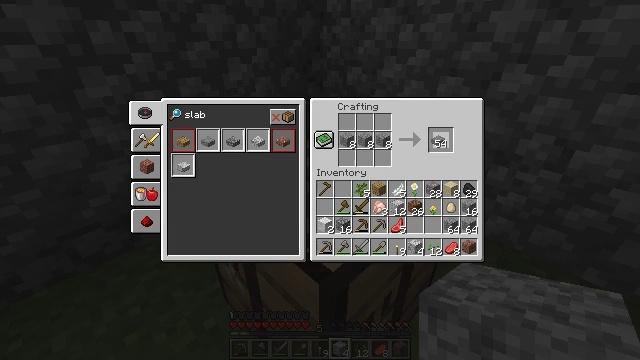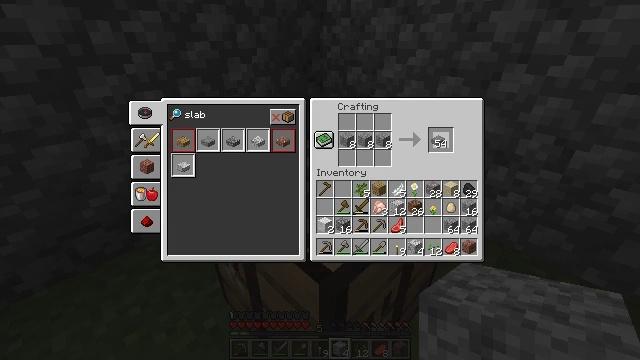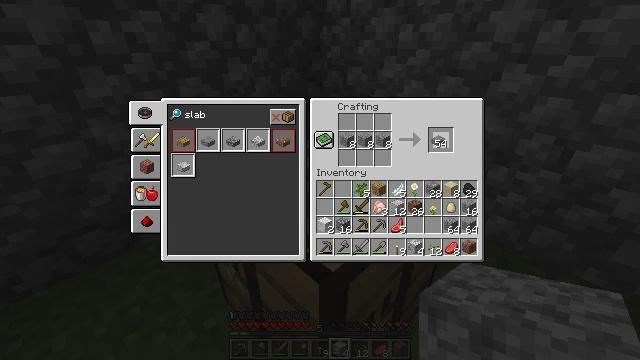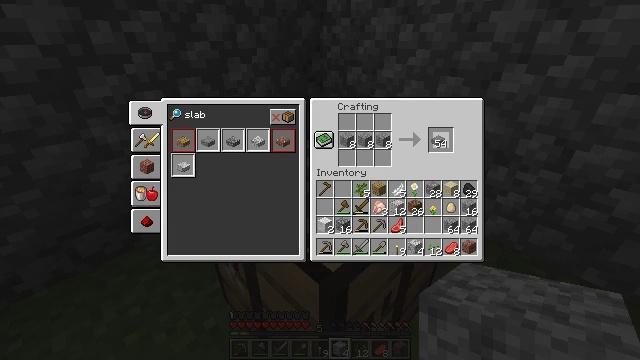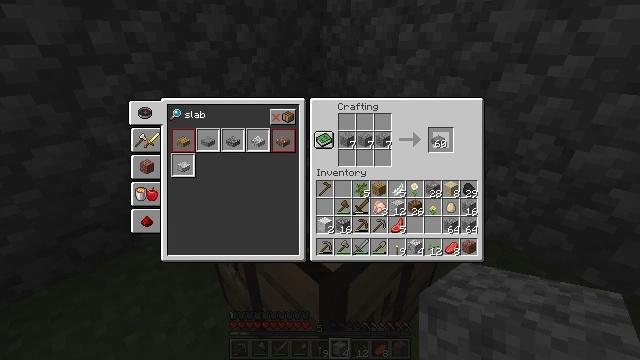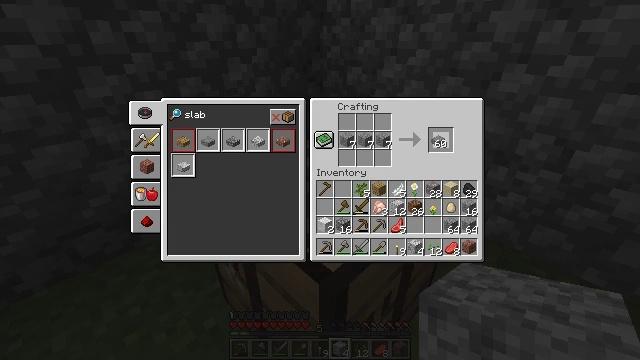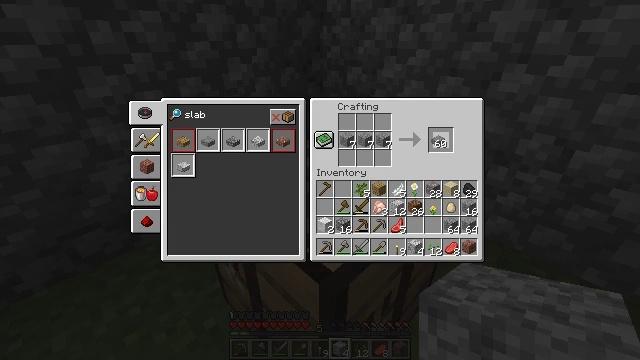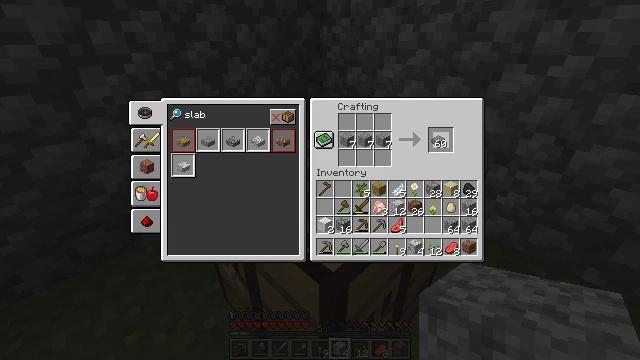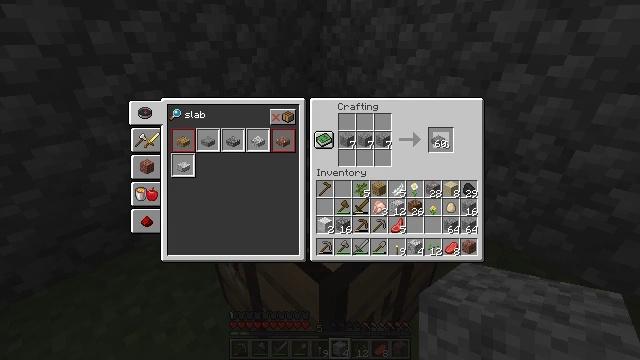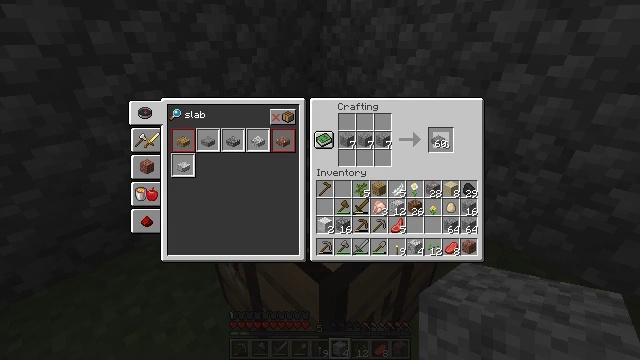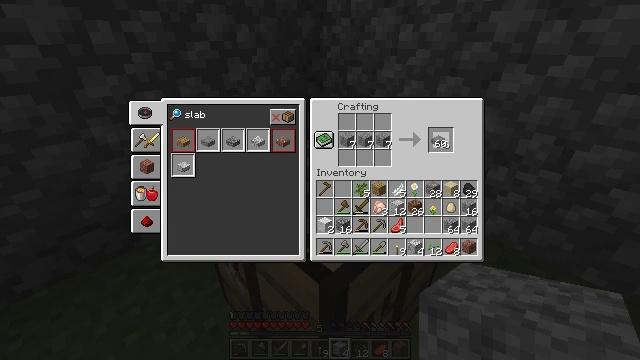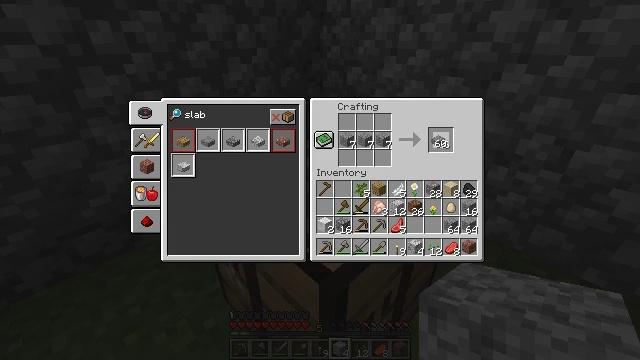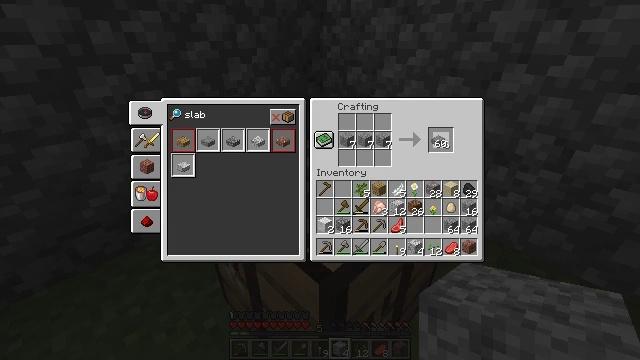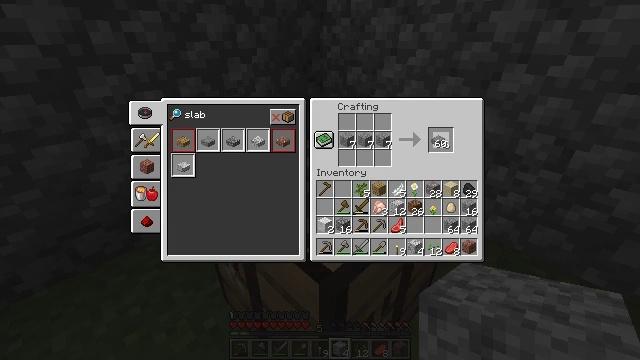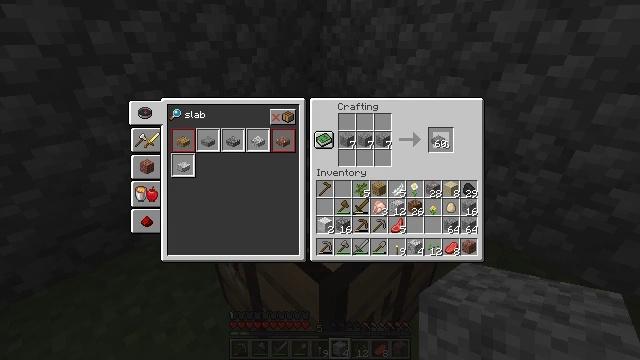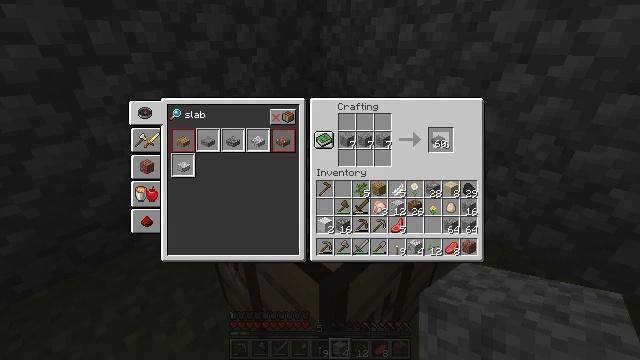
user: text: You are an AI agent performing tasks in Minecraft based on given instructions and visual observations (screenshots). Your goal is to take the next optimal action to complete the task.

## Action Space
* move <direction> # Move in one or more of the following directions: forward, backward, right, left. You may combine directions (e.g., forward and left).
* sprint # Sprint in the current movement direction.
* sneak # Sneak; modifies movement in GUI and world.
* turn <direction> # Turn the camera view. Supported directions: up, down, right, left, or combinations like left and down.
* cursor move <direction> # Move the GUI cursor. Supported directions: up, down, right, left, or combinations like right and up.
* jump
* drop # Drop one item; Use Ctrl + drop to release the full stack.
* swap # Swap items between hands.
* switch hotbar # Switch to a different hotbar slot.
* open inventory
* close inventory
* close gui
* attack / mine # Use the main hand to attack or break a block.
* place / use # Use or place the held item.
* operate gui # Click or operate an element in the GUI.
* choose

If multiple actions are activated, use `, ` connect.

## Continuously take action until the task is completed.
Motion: motion action
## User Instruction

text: Interact with the crafting table to craft an andesite slab.
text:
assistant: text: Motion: operate gui
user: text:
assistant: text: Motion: operate gui
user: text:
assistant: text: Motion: operate gui
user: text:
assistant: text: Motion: no_op
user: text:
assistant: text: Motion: operate gui
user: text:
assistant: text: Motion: operate gui
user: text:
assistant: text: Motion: operate gui
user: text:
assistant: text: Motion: no_op
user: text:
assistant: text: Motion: operate gui
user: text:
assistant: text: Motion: operate gui
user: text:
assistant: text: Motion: operate gui
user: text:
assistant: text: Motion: no_op
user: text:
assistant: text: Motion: operate gui
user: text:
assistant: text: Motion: operate gui
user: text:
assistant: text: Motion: operate gui
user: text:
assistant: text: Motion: no_op
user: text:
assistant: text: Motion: operate gui
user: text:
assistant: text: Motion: operate gui
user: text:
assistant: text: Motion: operate gui
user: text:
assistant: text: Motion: no_op
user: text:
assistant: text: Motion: operate gui
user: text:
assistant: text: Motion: operate gui
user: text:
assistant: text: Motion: operate gui
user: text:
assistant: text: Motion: no_op
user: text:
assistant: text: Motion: no_op
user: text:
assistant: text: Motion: no_op
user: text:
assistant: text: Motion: no_op
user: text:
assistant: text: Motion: cursor move down
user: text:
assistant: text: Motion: no_op
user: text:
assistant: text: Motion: no_op